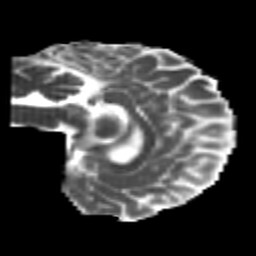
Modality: MD
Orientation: sagittal
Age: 22
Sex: female
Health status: healthy
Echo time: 0.074 s